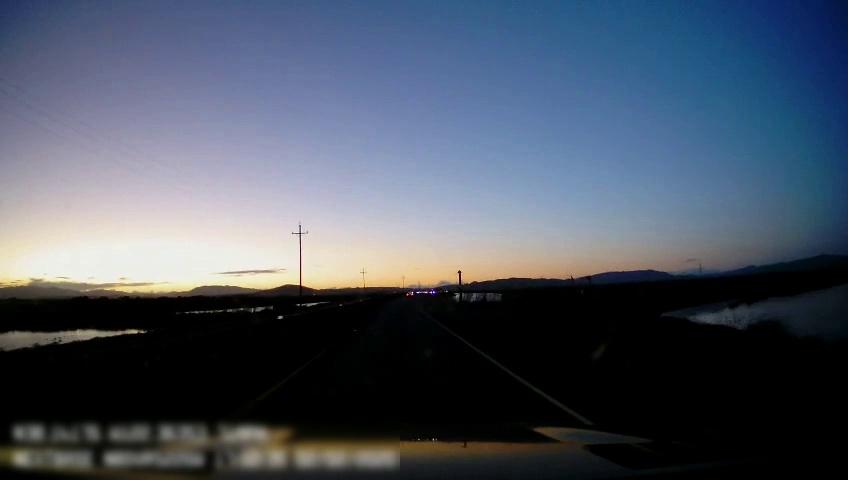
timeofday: Dusk/Dawn/Twilight
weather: Sunny
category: Drivable Space
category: Lanes | Current Lane
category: Lanes | Current Lane